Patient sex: F
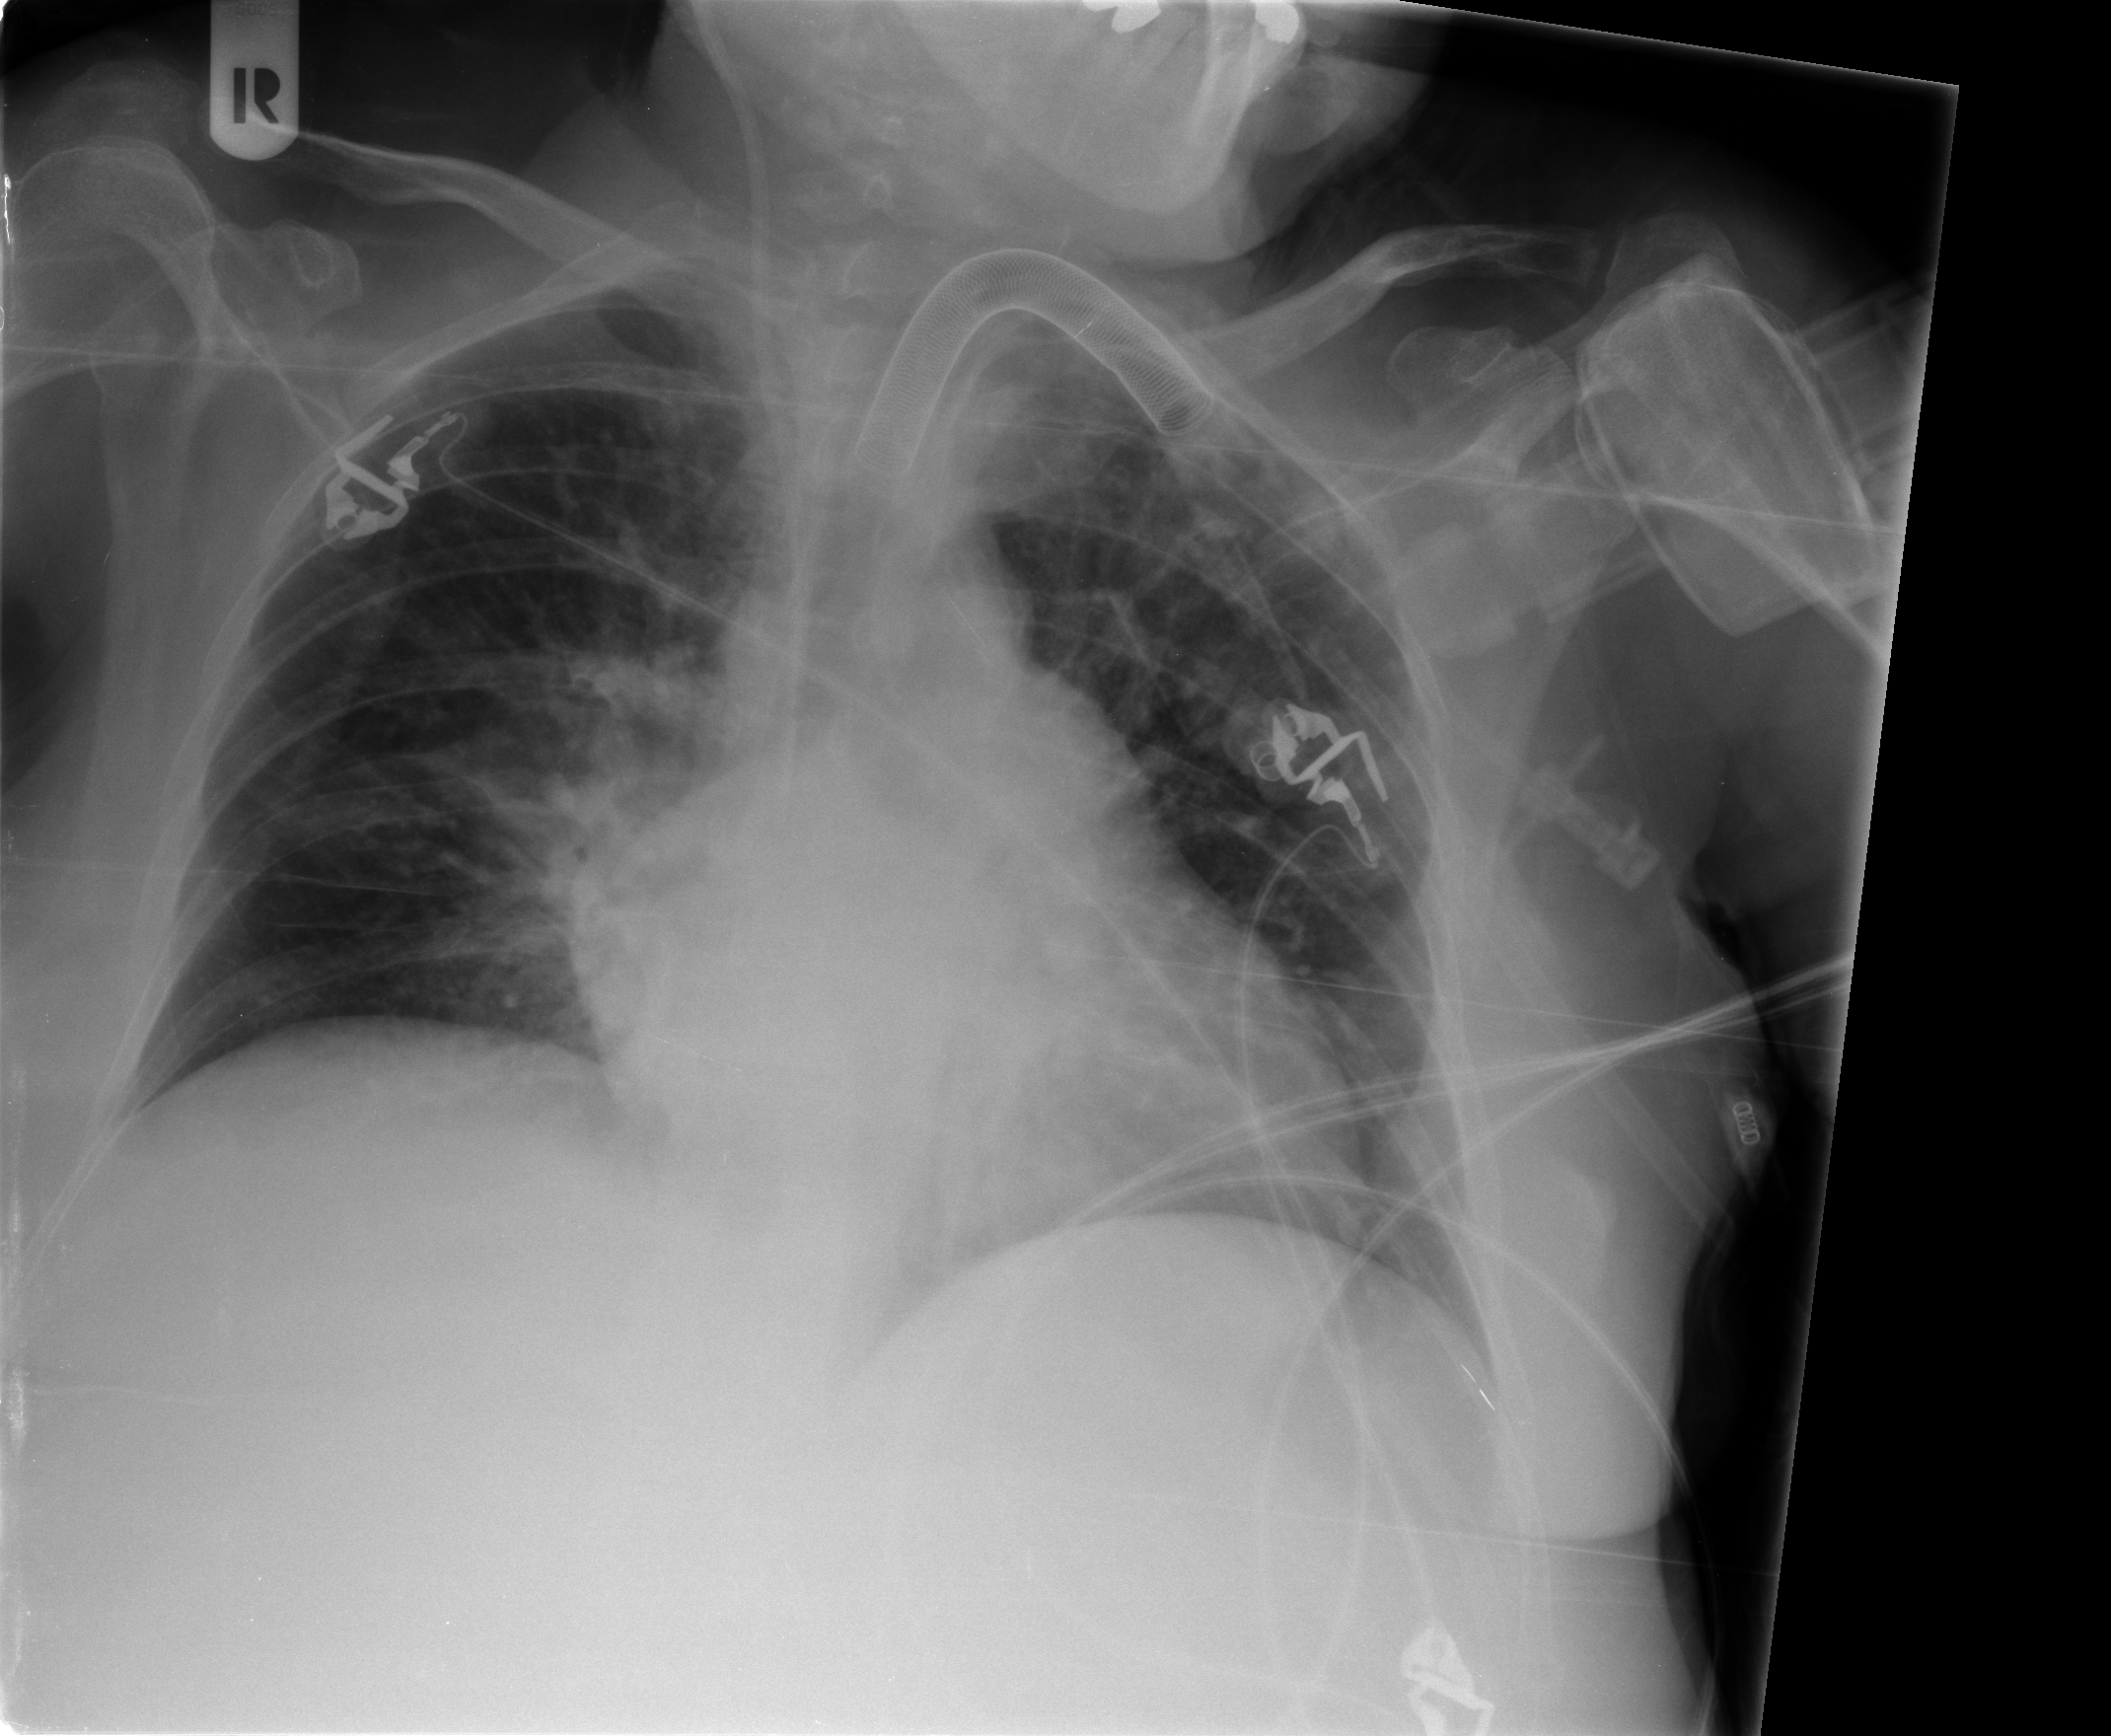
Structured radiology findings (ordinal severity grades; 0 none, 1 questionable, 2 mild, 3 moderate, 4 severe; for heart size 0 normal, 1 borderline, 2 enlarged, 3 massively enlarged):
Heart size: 2
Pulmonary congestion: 2
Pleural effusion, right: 0
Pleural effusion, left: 0
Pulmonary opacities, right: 2
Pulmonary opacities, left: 2
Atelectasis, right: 0
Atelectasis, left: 0